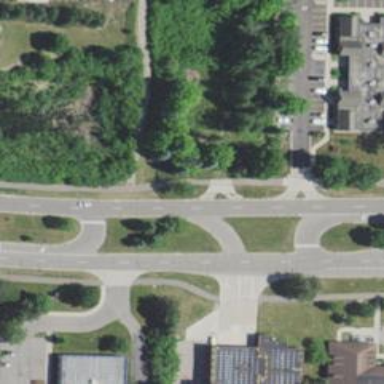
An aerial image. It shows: Secondary link road.